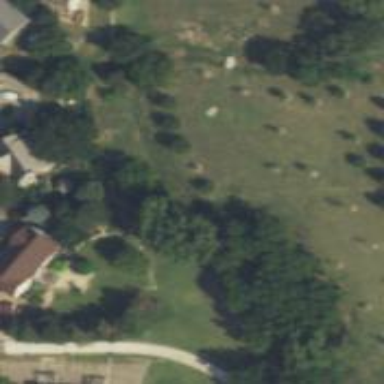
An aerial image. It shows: Disc golf basket for the sport of disc golf.